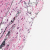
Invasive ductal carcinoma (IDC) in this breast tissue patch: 0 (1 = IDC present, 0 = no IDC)